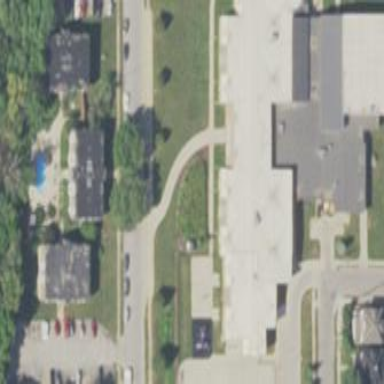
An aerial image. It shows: School building.